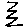
Label: zigzag